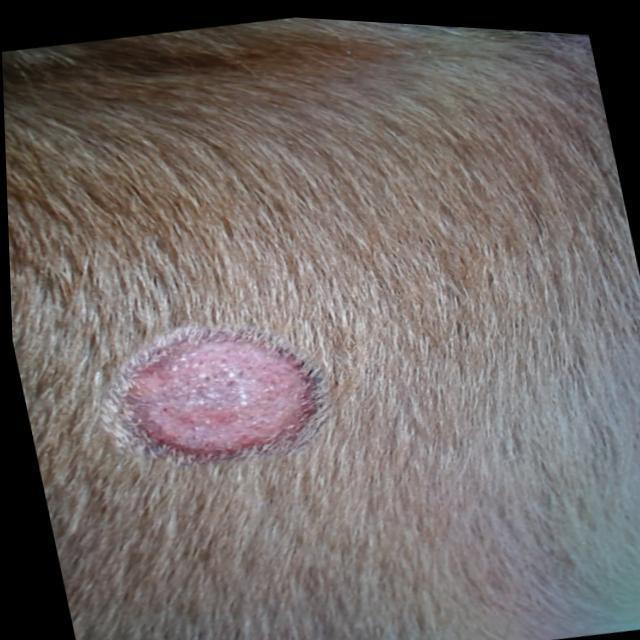
Canine ringworm (Dermatophytosis) — fungal infection caused by Microsporum or Trichophyton. Presents with circular alopecia, scaling, crusting, and broken hairs.